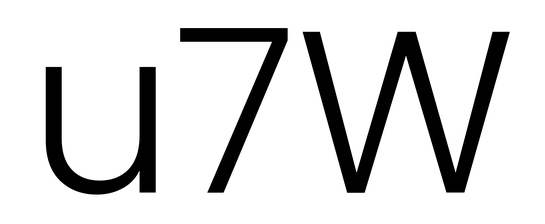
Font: Poppins-Light